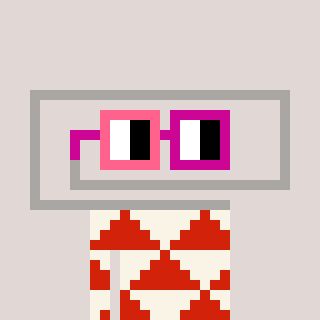
a pixel art character with square pink and red glasses, a paperclip-shaped head and a red-colored body on a warm background